Interaction volume radius: 5 \u00c5
Interaction volume height: 30 \u00c5
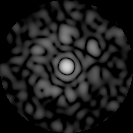
Disorder parameter: 0.797